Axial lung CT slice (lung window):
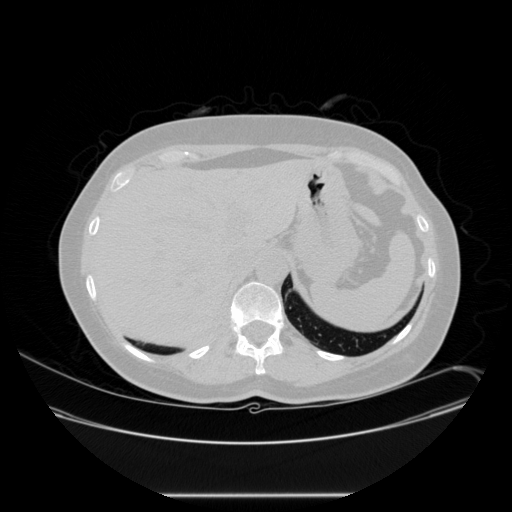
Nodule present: no